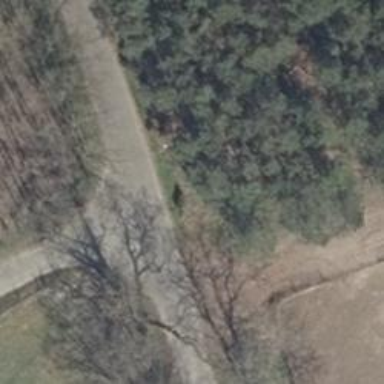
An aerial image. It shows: Rest area on the road.